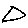
Label: triangle